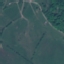
Label: Pasture